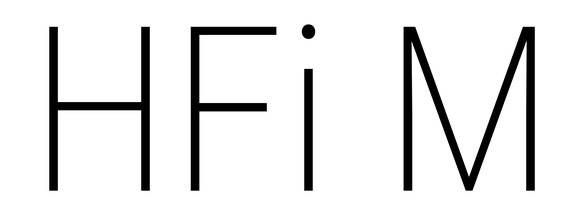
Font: Roboto_Condensed_ExtraLight